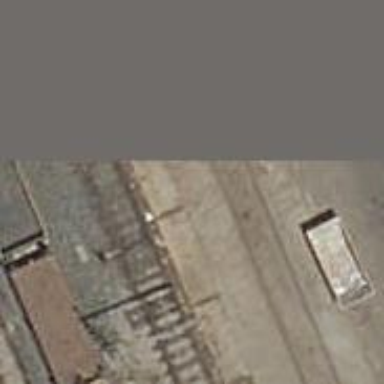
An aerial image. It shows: Railway switch.